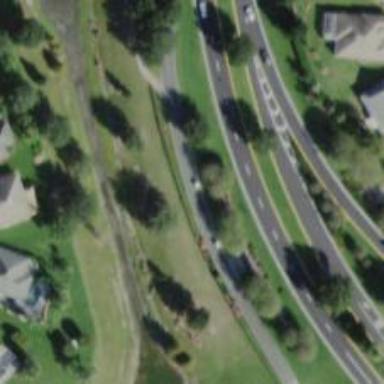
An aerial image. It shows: Path for golf carts.